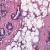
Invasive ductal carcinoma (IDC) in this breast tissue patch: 1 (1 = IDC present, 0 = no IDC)